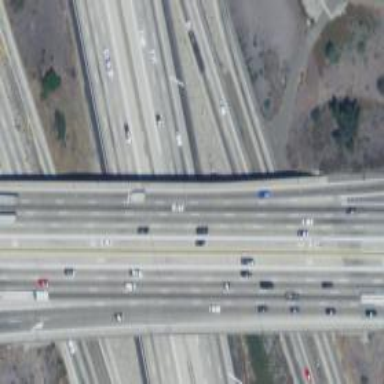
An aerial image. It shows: Motorway bridge.